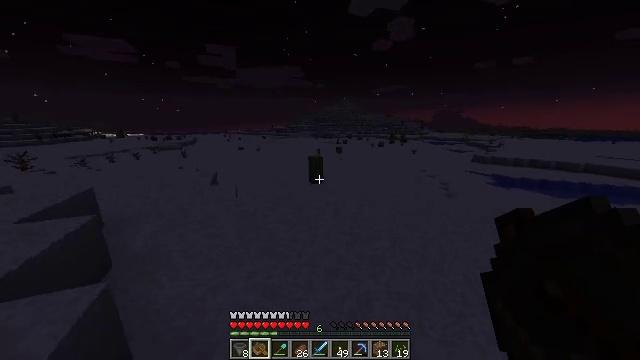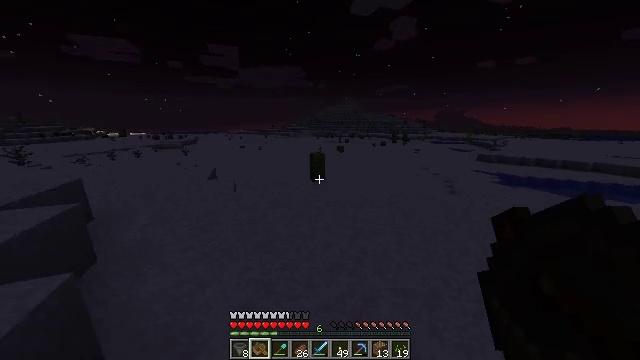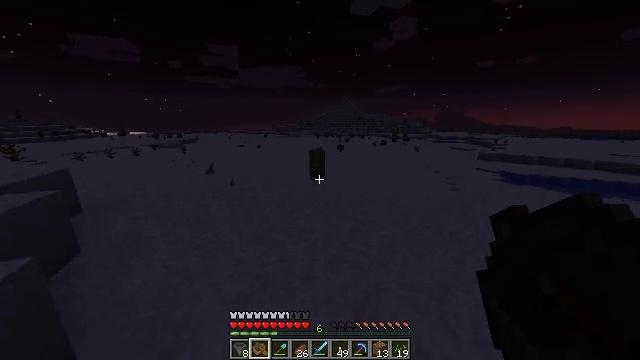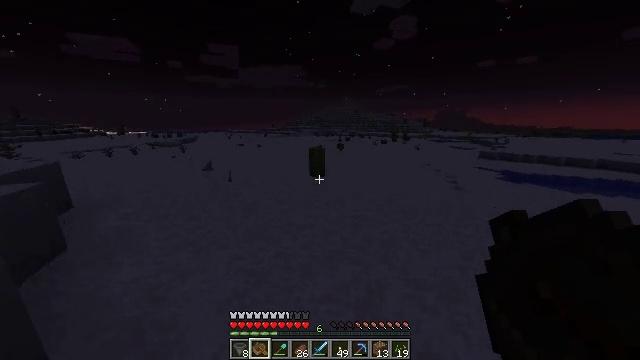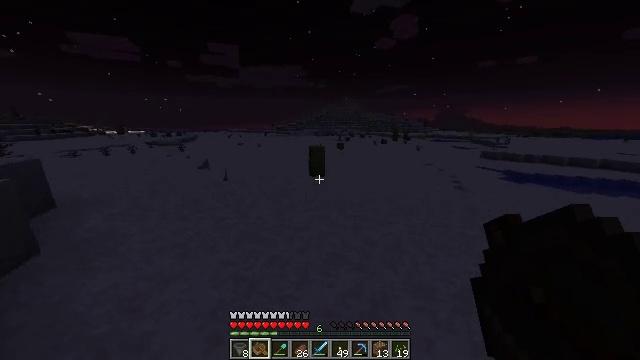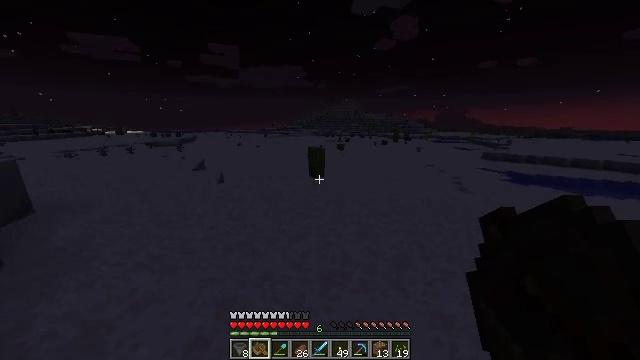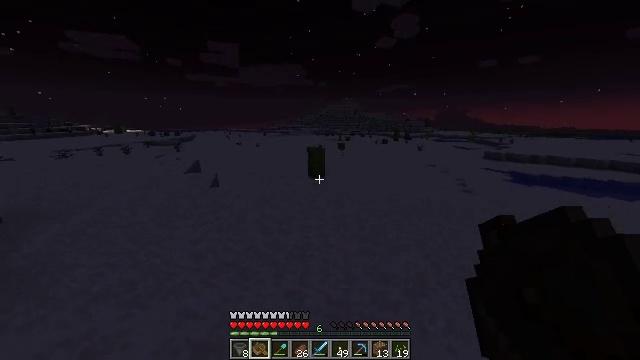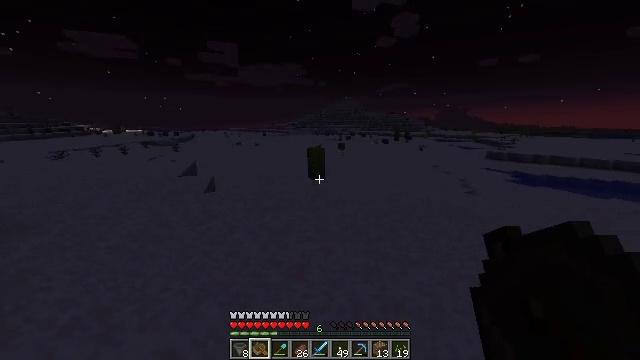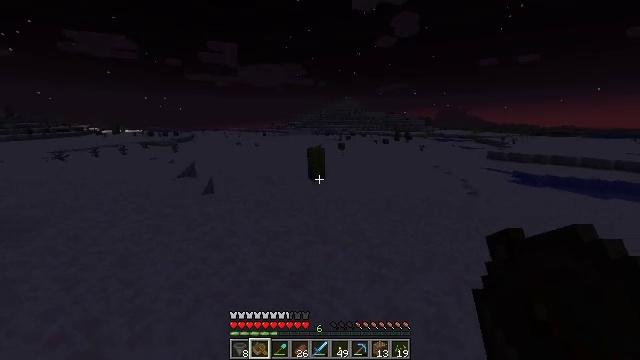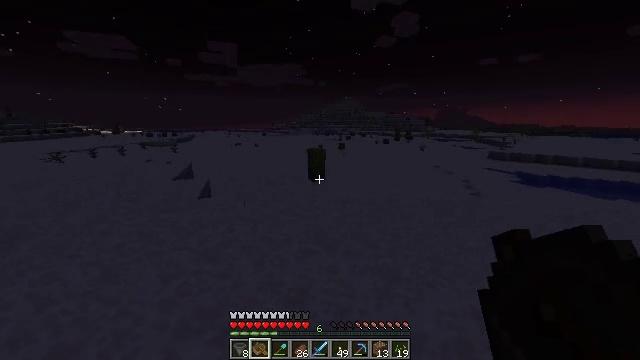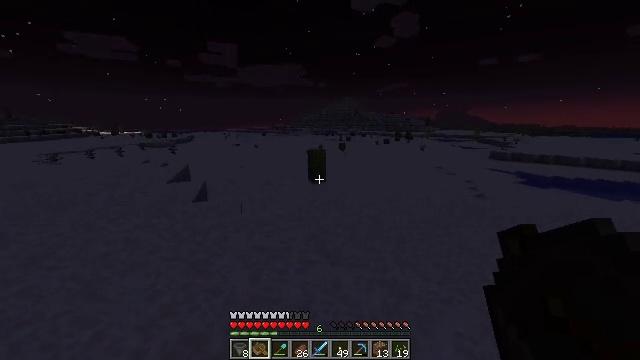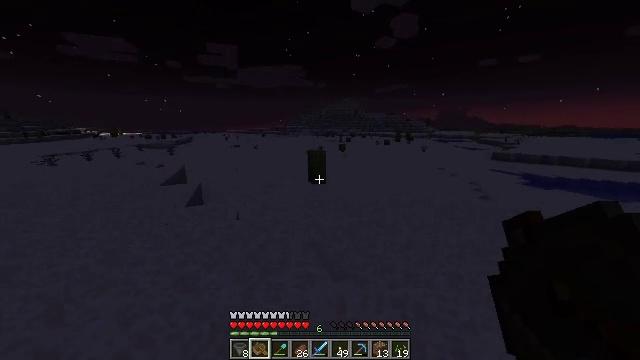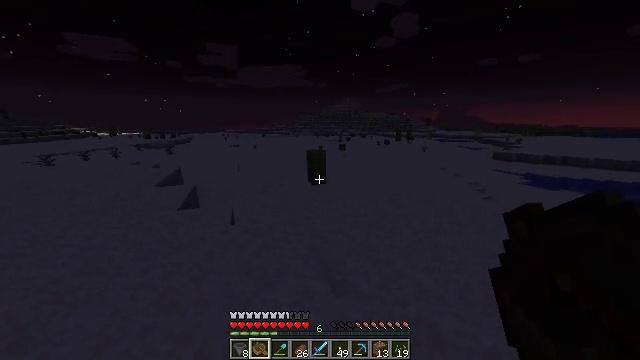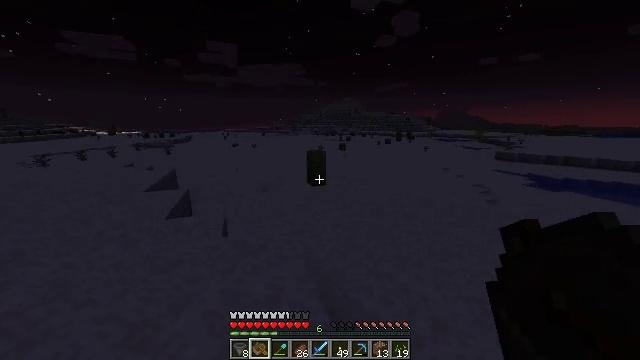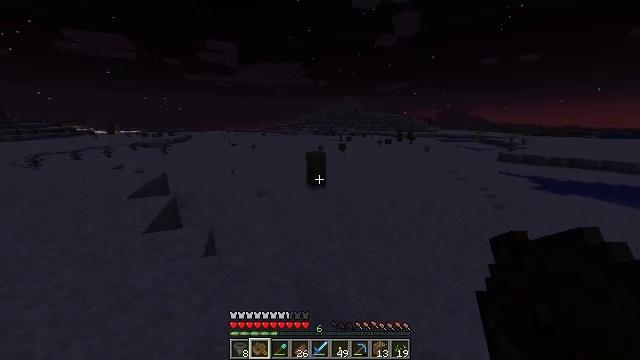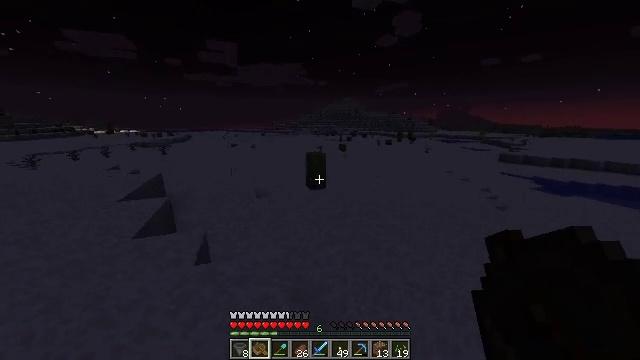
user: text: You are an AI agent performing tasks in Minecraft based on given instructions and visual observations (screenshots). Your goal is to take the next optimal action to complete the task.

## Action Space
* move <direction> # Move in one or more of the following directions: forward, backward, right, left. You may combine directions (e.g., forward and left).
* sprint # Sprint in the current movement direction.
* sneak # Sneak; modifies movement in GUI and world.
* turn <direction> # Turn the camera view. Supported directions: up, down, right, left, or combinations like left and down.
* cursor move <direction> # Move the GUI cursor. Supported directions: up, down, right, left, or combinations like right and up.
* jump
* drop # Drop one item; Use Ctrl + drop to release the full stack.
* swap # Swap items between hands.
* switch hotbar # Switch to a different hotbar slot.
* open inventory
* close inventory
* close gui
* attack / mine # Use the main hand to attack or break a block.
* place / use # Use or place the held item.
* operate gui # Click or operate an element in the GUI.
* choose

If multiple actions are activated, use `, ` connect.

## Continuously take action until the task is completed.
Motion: motion action
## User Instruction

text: Break the cactus block.
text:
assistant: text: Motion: move forward
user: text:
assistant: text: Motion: move forward
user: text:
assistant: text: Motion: move forward
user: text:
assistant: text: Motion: move forward
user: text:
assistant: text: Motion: move forward
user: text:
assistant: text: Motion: move forward
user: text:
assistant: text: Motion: move forward, sprint
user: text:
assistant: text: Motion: move forward, sprint
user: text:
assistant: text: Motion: move forward, sprint
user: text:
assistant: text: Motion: move forward, sprint
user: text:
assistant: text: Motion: move forward
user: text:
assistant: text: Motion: move forward
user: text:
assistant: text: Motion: move forward
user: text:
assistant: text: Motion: move forward
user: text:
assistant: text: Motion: move forward
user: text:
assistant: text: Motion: move forward
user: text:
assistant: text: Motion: move forward
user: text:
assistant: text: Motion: move forward
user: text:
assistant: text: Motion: move forward
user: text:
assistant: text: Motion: move forward
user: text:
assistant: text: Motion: move forward
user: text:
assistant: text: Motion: move forward
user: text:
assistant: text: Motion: move forward
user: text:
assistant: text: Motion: move forward, sprint
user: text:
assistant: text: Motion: move forward, sprint
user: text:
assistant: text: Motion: move forward, sprint
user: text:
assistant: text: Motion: move forward, sprint
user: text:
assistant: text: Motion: move forward
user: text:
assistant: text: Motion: move forward
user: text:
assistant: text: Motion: move forward